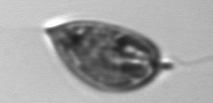
Label: Prorocentrum_micans